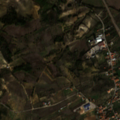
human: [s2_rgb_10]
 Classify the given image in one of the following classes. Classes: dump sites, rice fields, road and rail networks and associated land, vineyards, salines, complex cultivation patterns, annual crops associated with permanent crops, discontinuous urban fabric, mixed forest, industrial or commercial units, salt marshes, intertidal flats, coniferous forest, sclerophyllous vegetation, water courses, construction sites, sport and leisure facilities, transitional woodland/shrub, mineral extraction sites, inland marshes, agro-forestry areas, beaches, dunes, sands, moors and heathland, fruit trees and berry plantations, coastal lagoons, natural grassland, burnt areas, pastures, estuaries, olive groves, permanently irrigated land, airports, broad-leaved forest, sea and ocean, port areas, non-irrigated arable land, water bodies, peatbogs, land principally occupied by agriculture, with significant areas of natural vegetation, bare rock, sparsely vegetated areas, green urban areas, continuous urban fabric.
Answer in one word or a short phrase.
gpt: discontinuous urban fabric, olive groves, complex cultivation patterns, land principally occupied by agriculture, with significant areas of natural vegetation